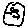
Label: moon